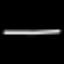
Label: line